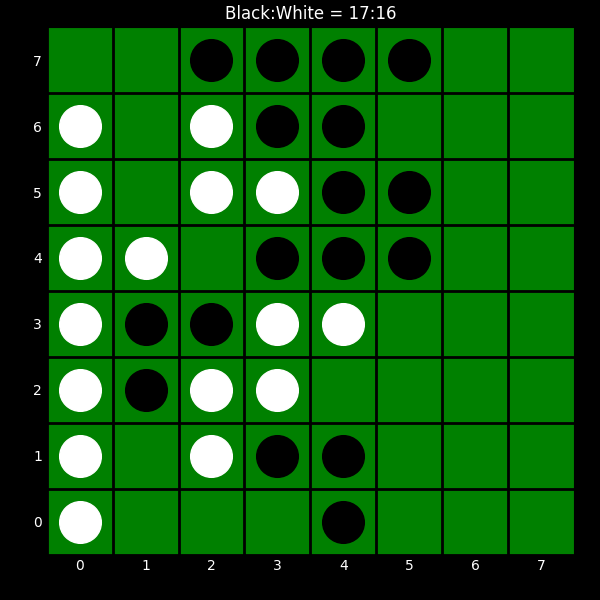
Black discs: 17
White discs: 16